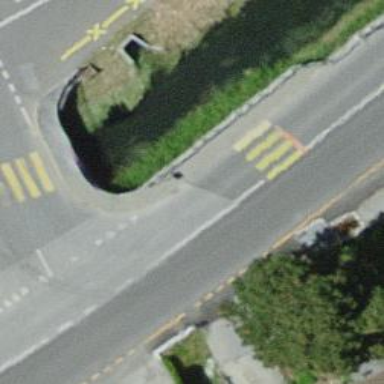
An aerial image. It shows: Uncontrolled zebra crossing on the road.